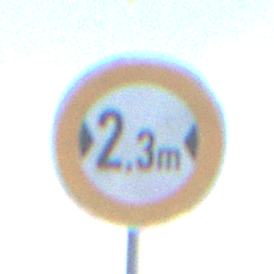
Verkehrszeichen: TatsaechlicheBreite2Komma3
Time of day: SunriseSunset
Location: Outdoor (RoadRail)
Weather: PartlyCloudy
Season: NotSpecified
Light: Natural